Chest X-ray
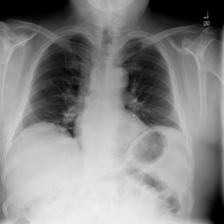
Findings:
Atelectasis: negative
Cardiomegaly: negative
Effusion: negative
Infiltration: negative
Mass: negative
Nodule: negative
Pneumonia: negative
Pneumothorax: negative
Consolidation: negative
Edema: negative
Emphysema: negative
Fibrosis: negative
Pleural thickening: negative
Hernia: negative